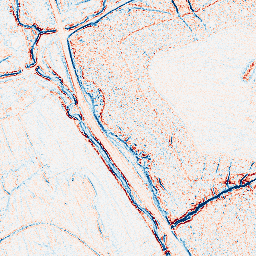
Category: edge_preserving
Decomposition family: bilateral
Decomposition parameters: d: 5
sigma_color: 100
sigma_space: 25
Upsampling method: lanczos
Upsampling parameters: scale: 2
Upsampling scale: 2